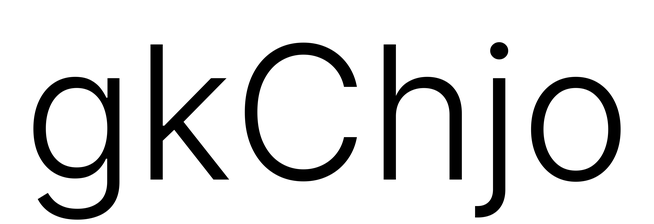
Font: Inter_Light